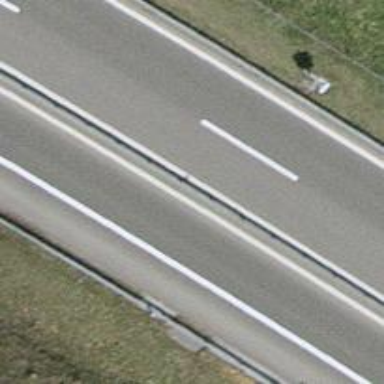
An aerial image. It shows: Asphalt motorway categorized as trunk road.